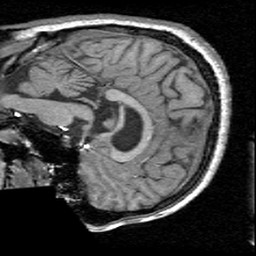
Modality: T1w
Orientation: sagittal
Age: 18
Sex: male